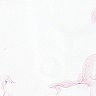
Metastatic tissue present: no